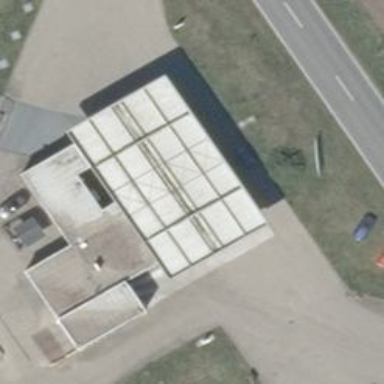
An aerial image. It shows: Fuel station.